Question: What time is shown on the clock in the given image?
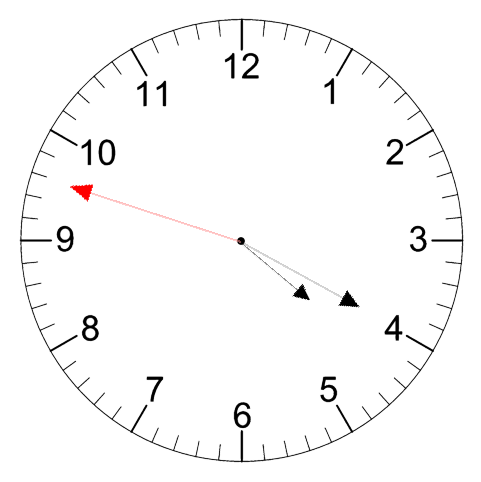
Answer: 04:19:48